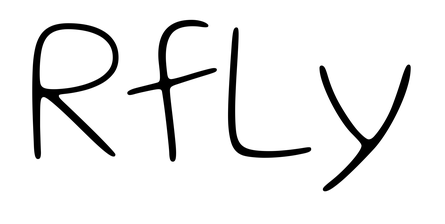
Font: Gluten_Thin